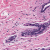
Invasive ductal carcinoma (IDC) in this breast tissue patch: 0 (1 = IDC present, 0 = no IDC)